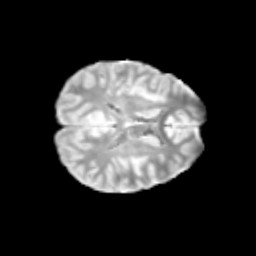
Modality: T2w
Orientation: axial
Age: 12
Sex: male
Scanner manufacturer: siemens
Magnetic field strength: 3 T
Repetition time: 3.8 s
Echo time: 0.07 s